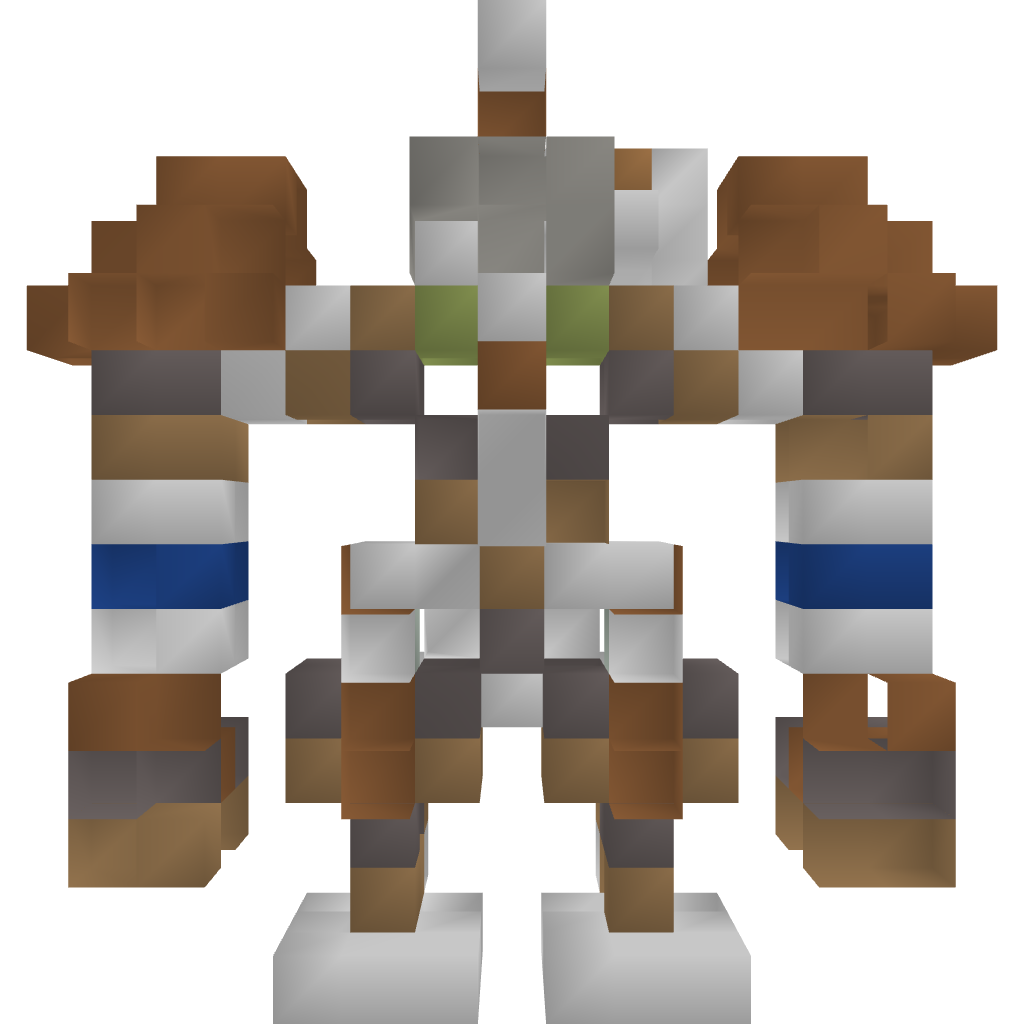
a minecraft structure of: Mech_1